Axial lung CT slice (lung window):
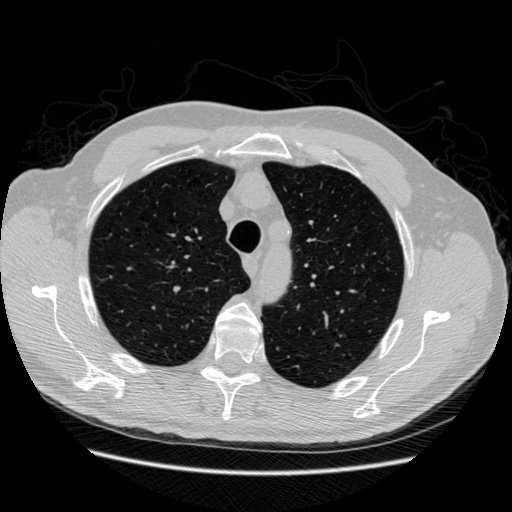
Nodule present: no